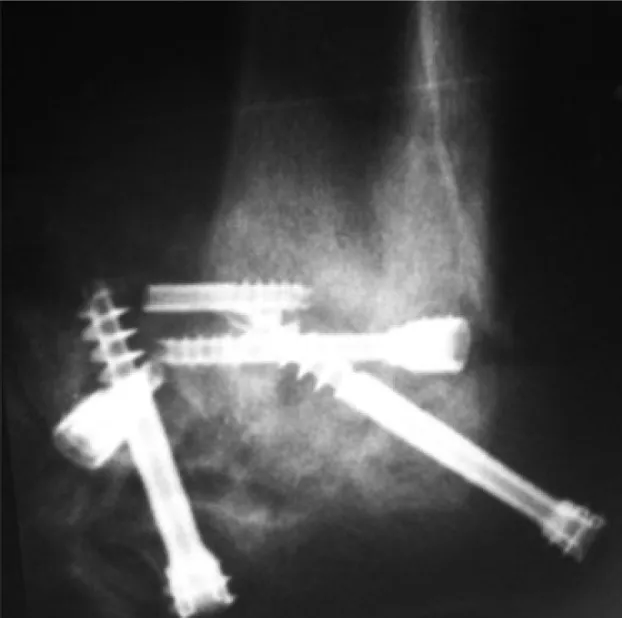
Post-operative plain radiograph showing the mechanical assembly failure and progression.
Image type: radiology (x_ray)